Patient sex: M
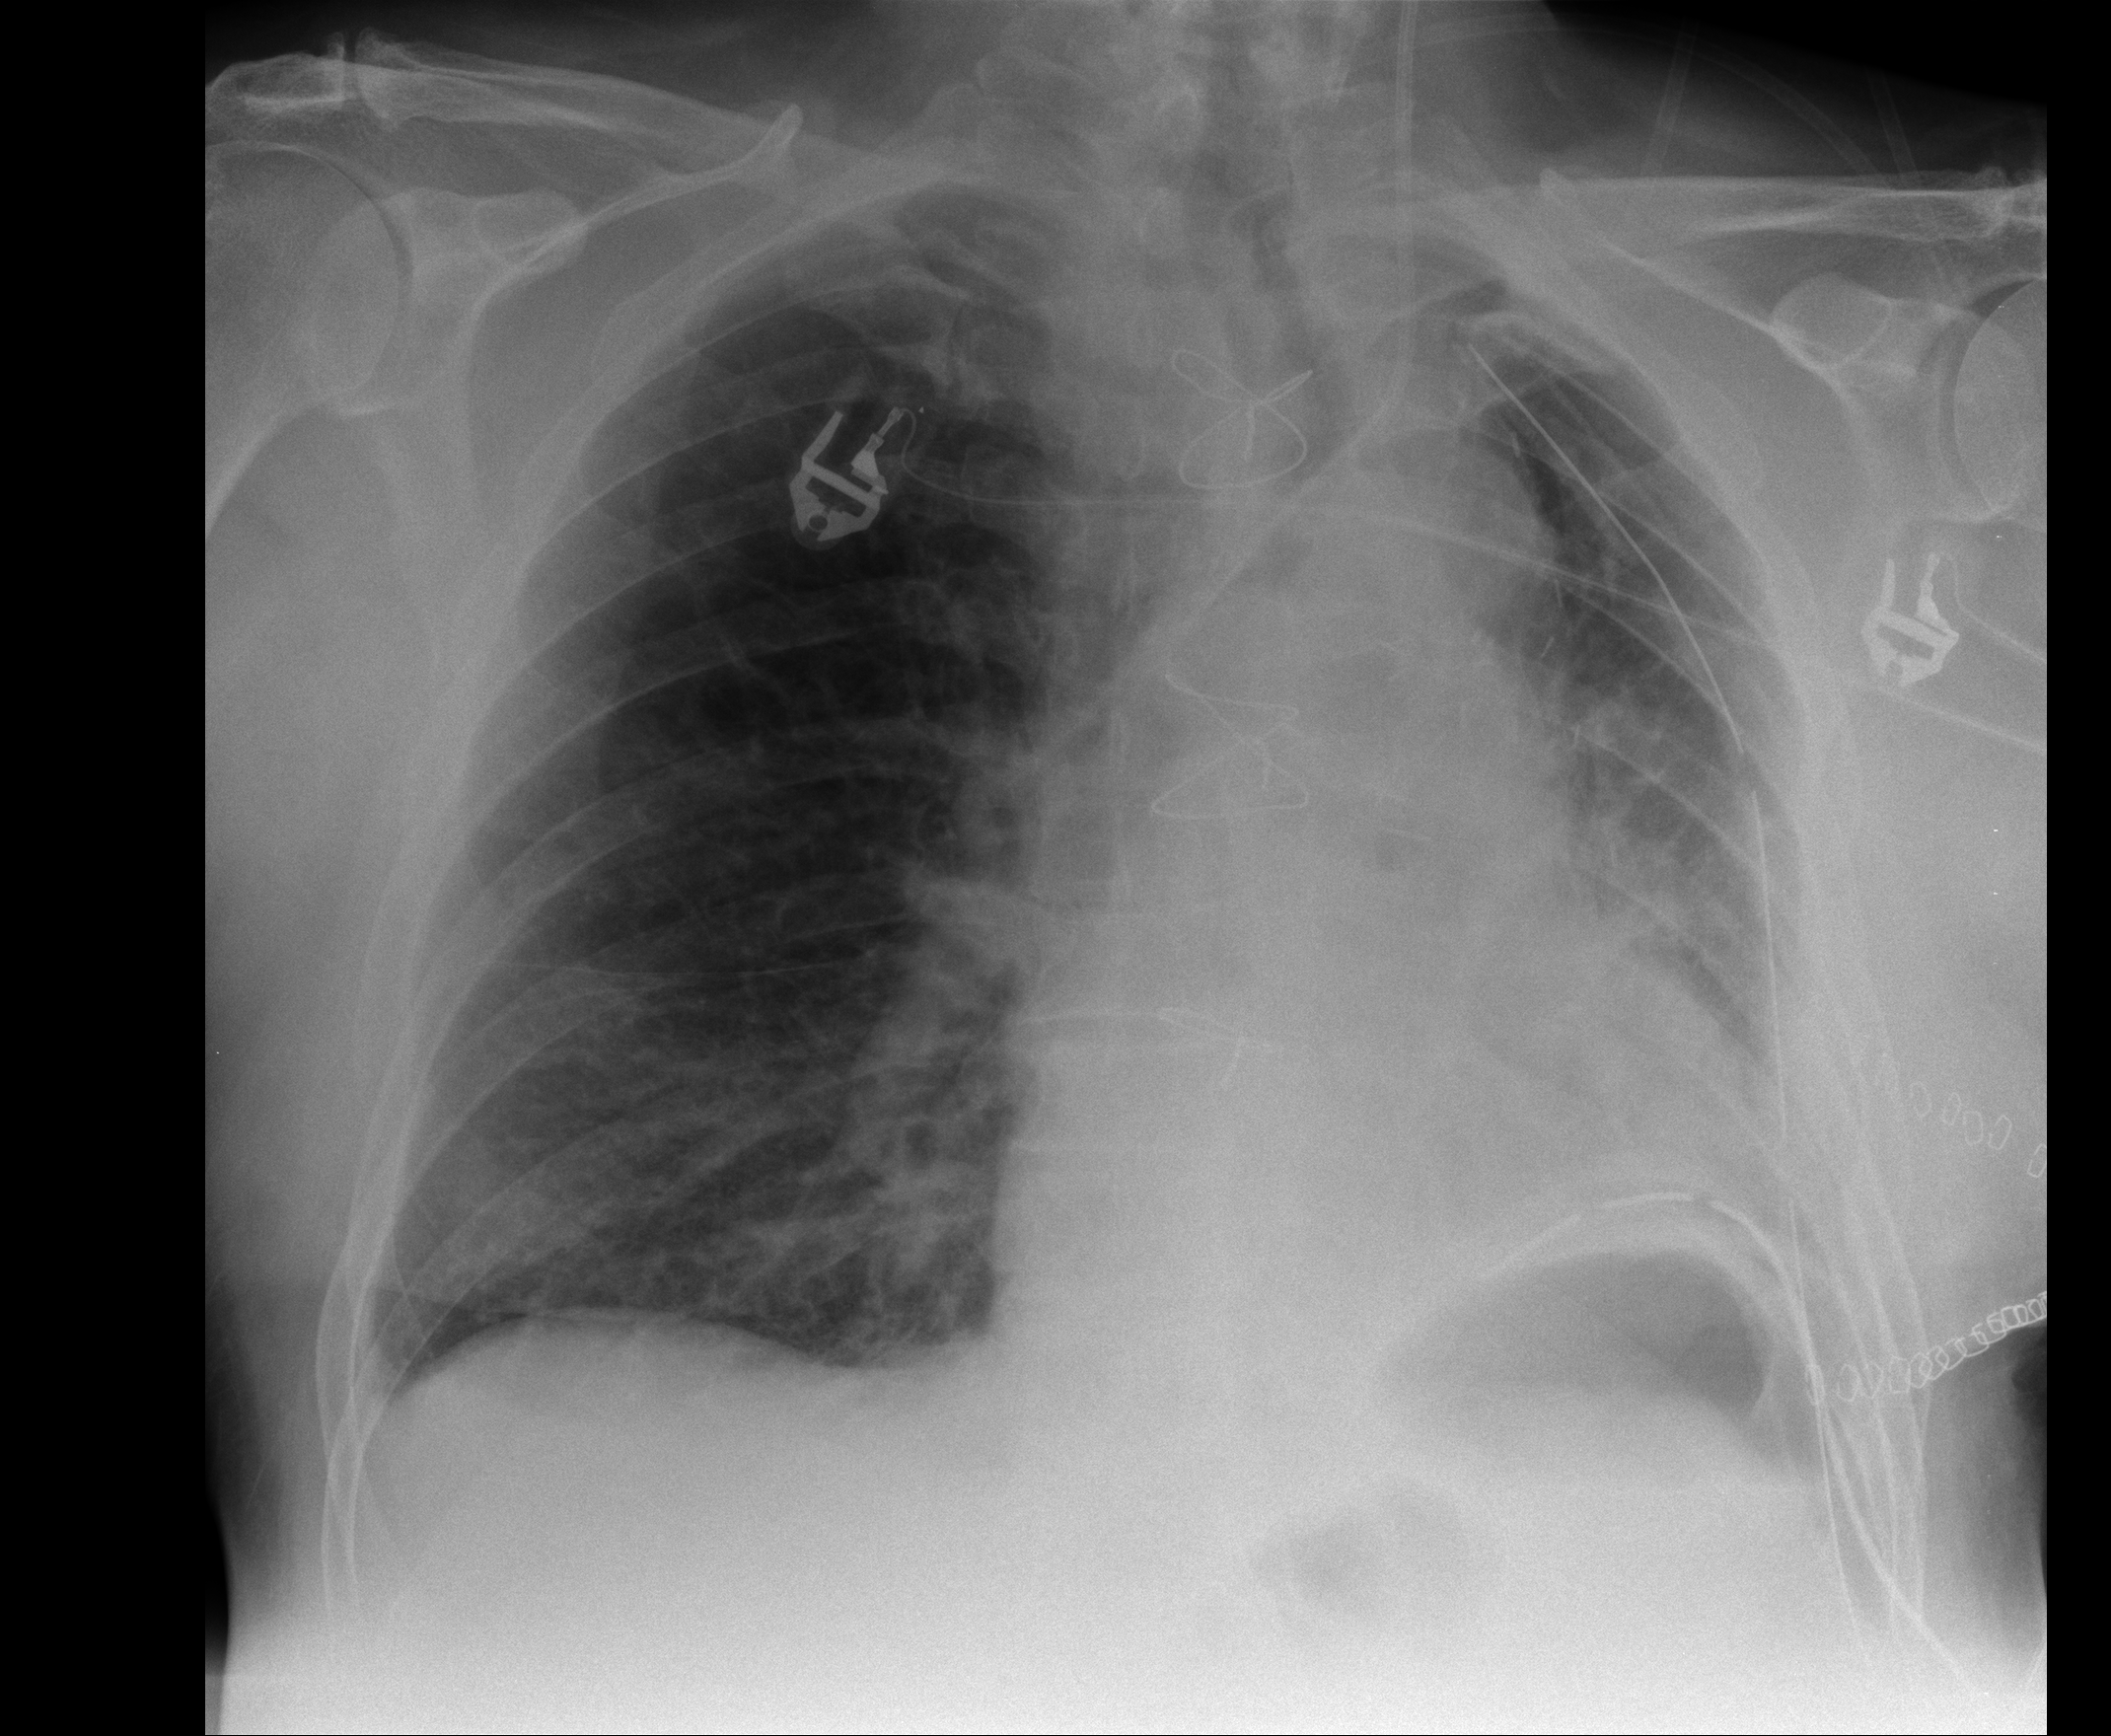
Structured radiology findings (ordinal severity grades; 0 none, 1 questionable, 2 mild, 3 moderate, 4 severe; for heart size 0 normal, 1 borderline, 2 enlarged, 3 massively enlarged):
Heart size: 0
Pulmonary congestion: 0
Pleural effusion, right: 0
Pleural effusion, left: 2
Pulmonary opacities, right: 0
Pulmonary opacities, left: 0
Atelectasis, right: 2
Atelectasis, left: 3